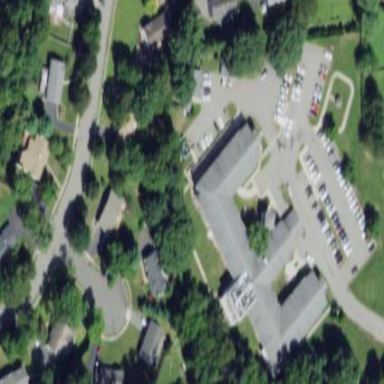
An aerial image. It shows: Commercial building that serves as nursing home.